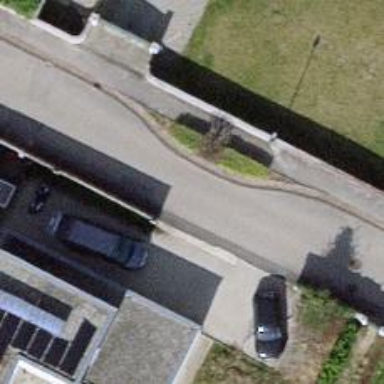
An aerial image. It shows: Chicane for traffic calming.